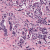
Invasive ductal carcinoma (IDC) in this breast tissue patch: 1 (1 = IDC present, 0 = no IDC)